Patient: sex F, age 56
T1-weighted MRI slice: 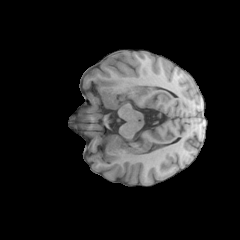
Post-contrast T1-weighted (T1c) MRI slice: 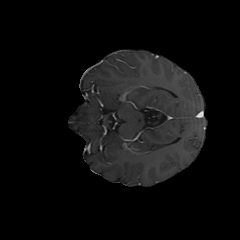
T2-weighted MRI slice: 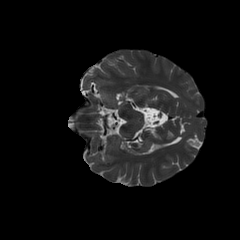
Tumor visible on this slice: no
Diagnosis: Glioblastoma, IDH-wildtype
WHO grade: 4